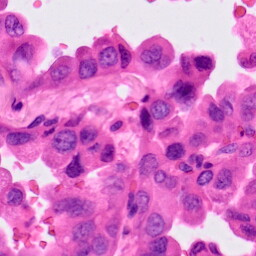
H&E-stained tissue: Lung